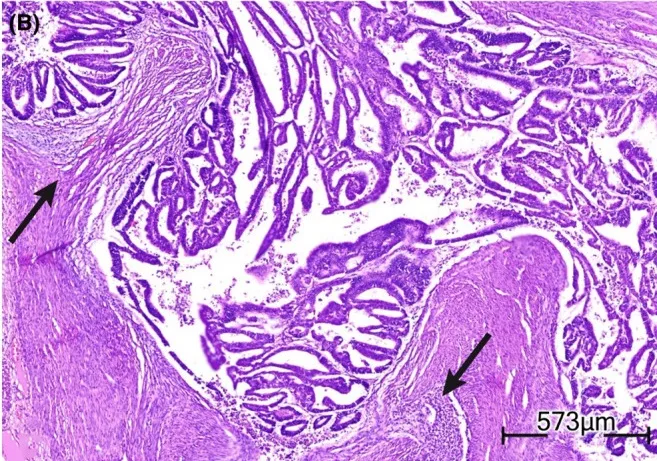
Histological images of endometrial carcinoma arising from adenomyosis. (B) The neoplastic cells are arranged in back to back glands and complex papillary to villoglandular architectures (x10, H&E).
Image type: pathology (h&e)